Interaction volume radius: 5 \u00c5
Interaction volume height: 10 \u00c5
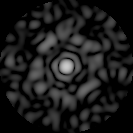
Disorder parameter: 0.8114